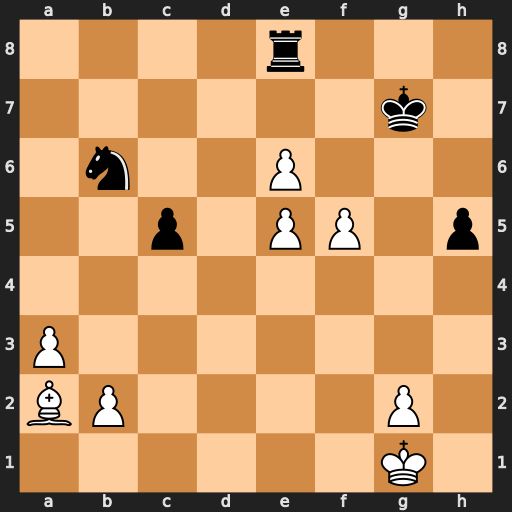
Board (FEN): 4r3/6k1/1n2P3/2p1PP1p/8/P7/BP4P1/6K1
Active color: w
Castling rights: -
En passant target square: -
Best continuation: f6+ Kf8 e7+ Rxe7 fxe7+